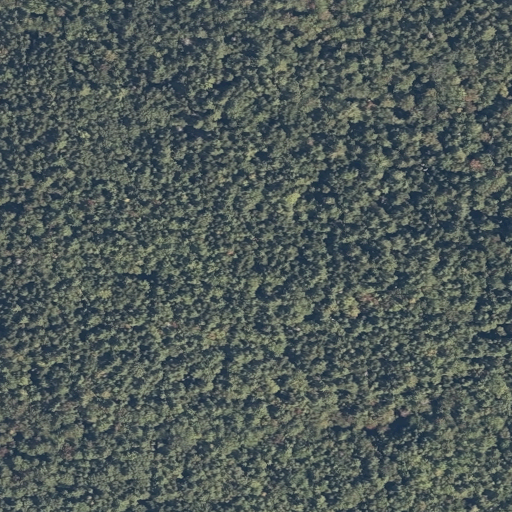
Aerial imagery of island in Maine named Bremen Long Island containing evergreen forest and mixed forest